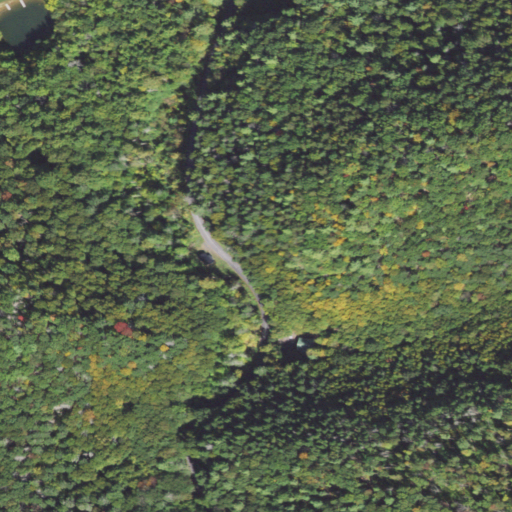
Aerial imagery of gap in Pennsylvania named Zerby Gap containing mixed forest, deciduous forest, evergreen forest, open development, and open water